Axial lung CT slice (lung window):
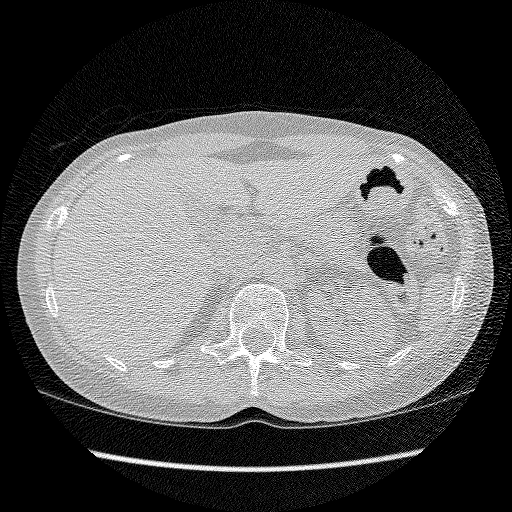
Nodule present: no